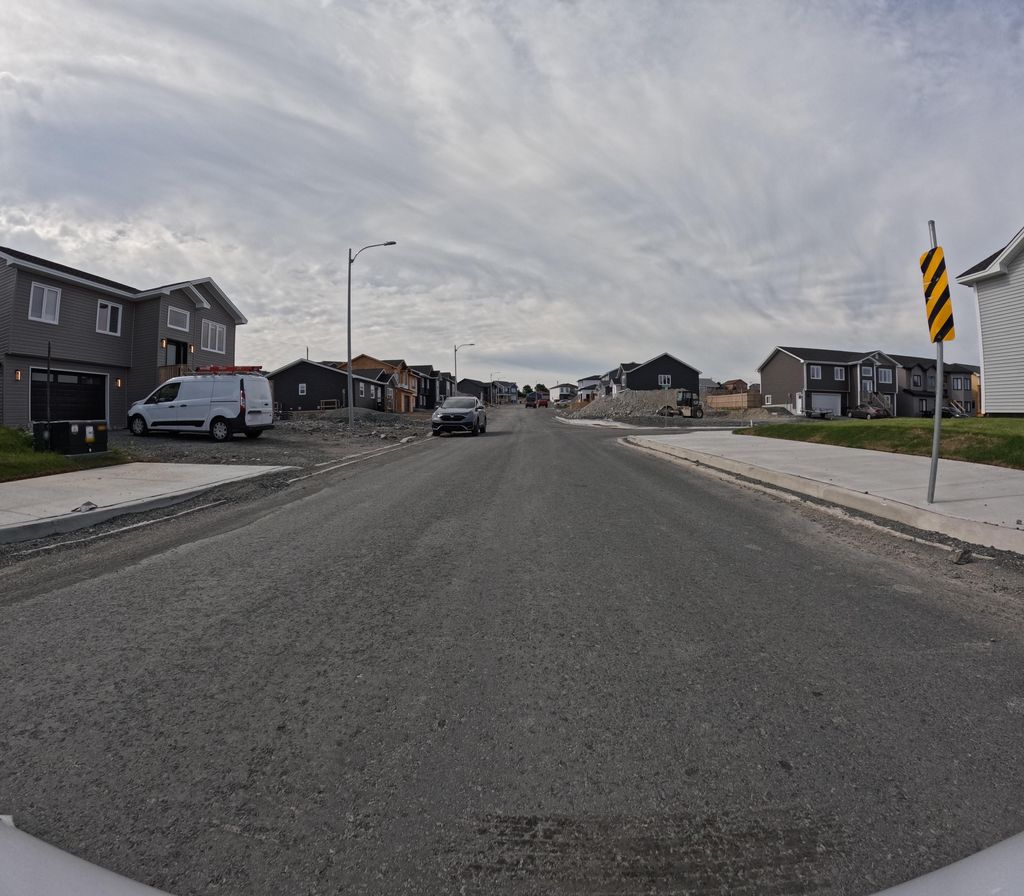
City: st_johns